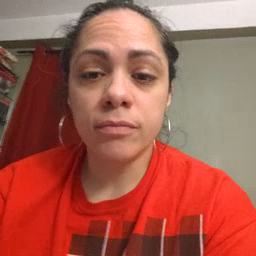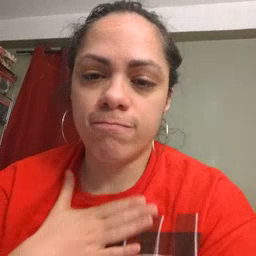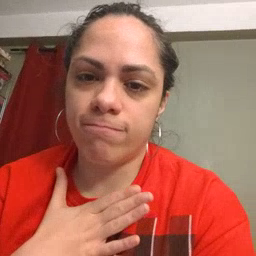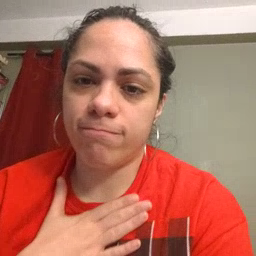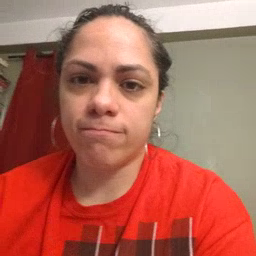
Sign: minemy